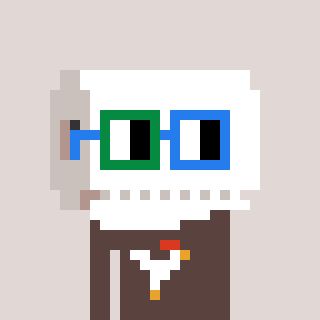
a pixel art character with square green and blue glasses, a toiletpaper-full-shaped head and a darkbrown-colored body on a warm background